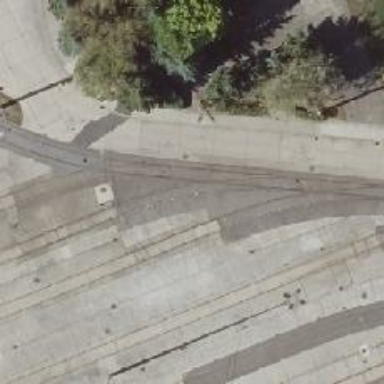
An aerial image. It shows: Tram railway yard with electrified contact line.